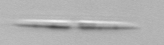
Label: pennate_Pseudo-nitzschia